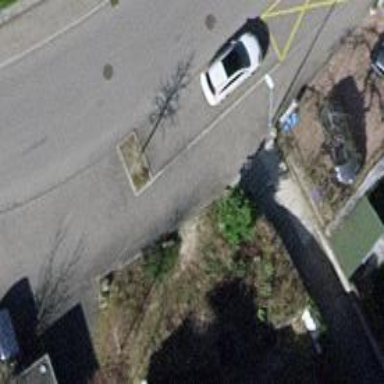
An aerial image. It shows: Set of steps on the road.